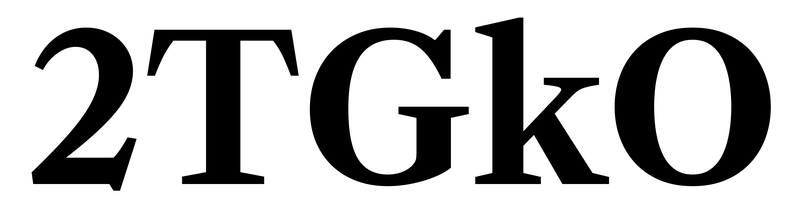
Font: LibreCaslonText_Bold